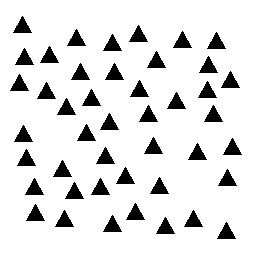
Squares: 0
Triangles: 44
Stars: 0
Total shapes: 44